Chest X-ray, PA view. Patient: 56 years old, sex F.
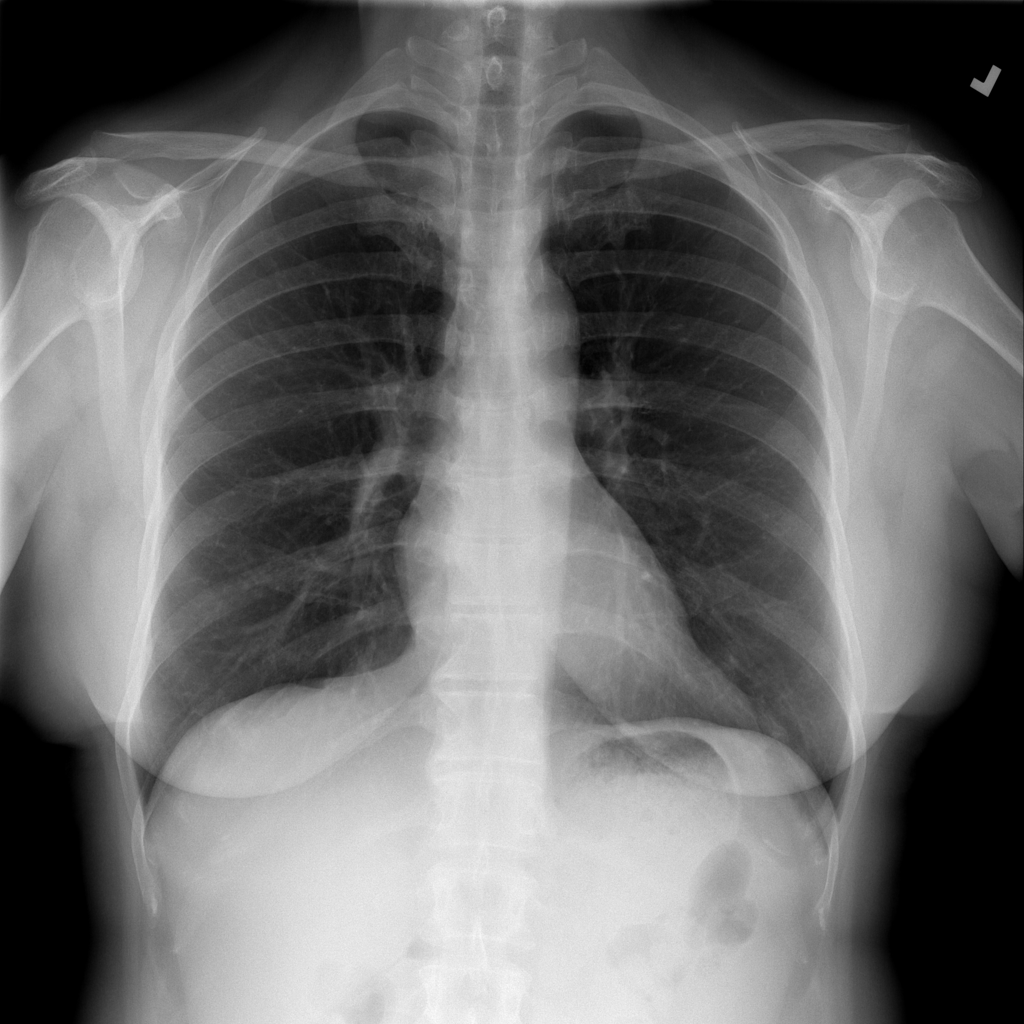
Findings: No Finding